Question: I'm sharing image of my task:

I have issue that, when I clicked on Add Button all fields data will display in table below, and I want to add multiple products to this table, also if user wants to remove any product from table then clicked on remove button.
After add products when user clicked on submit then all record send to controller method.
I'm sharing some code which I'm trying to do.
View Code
'''
<div class="row">
<div class="col-md-12">
<div class="tile">
<div>
<h1><i class="fa fa-th-list"></i> Inventory</h1>
<p>Issu Products to Unit</p>
</div>
@Html.Partial("~/Views/Shared/_ErrorMsgPartial.cshtml")
<div class="tile-body">
<span style="color:red; font-weight:bold;">Note: Dont Enter Quantity Morethan Availabale Quantity</span>
@using (Html.BeginForm("IssueProduct", "Inventory", FormMethod.Post, new { @id = "formPost" }))
{
<table class="table table-hover table-bordered">
<thead>
<tr>
<th>Product</th>
<th>Available Qty</th>
<th>Issue Qunatity</th>
<th>Unit</th>
<th>Description</th>
<th>Action</th>
</tr>
</thead>
<tbody>
<tr>
<td>
@Html.DropDownList("productId", null, "Select One", htmlAttributes: new { @class = "form-control", id = "demoSelect" })
@Html.ValidationMessageFor(model => model.productId, "", new { @class = "text-danger" })
</td>
<td id="GetAvlbQty" style="font-weight: bold;color: red;text-align: center;">
@{Html.RenderPartial("GetAvlbQty", Model);}
</td>
<td>
@Html.EditorFor(model => model.invQty, new { htmlAttributes = new { @class = "form-control", id = "invcQty", @PlaceHolder = "Enter Quantity To Issue" } })
@Html.ValidationMessageFor(model => model.productId, "", new { @class = "text-danger" })
</td>
<td>
@Html.DropDownListFor(model => model.invUnit, new List<SelectListItem>
{
new SelectListItem{Text="Unit A",Value="Unit A"},
new SelectListItem{Text="Unit B",Value="Unit B"},
}, "Select Unit", htmlAttributes: new { @class = "form-control", id = "unit" })
@Html.ValidationMessageFor(model => model.invUnit, "", new { @class = "text-danger" })
</td>
<td>
@Html.EditorFor(model => model.invDescription, new { htmlAttributes = new { @class = "form-control", id = "descrip", @PlaceHolder = "Enter Description" } })
@Html.ValidationMessageFor(model => model.invDescription, "", new { @class = "text-danger" })
</td>
<td>
<button type="button" id="btnAdd" class="btn btn-outline-success btn-s classAdd">Add</button>
</td>
</tr>
</tbody>
</table>
<table id="tablePost" class="table table-hover table-bordered">
<thead>
<tr>
<th>Product</th>
<th>Available Qty</th>
<th>Issue Qunatity</th>
<th>Unit</th>
<th>Description</th>
<th>Action</th>
</tr>
</thead>
<tbody></tbody>
</table>
<input type="submit" class="btn btn-outline-success btn-sm" value="Save" />
}
</div>
</div>
</div>
</div>
'''
Here is some jQuery code but it just add product to row. Not remove and also not send into controller. I don't need to send data through HIDDEN FIELDS.
'''
$(document).ready(function () {
$("#btnAdd").on("click", function () {
var demoSelect = $("#demoSelect :selected").text();
var invcAvlbQty = $("#availableQty").val();
var invcQty = $("#invcQty").val();
var unit = $("#unit :selected").val();
var descrip = $("#descrip").val();
$("#tablePost > tbody").append("<tr><td>" +
demoSelect + "</td><td>" + invcAvlbQty + "</td><td>" + invcQty + "</td><td>" + unit + "</td><td>" + descrip + "</td></tr>");
});
});
'''
How can I resolve this?
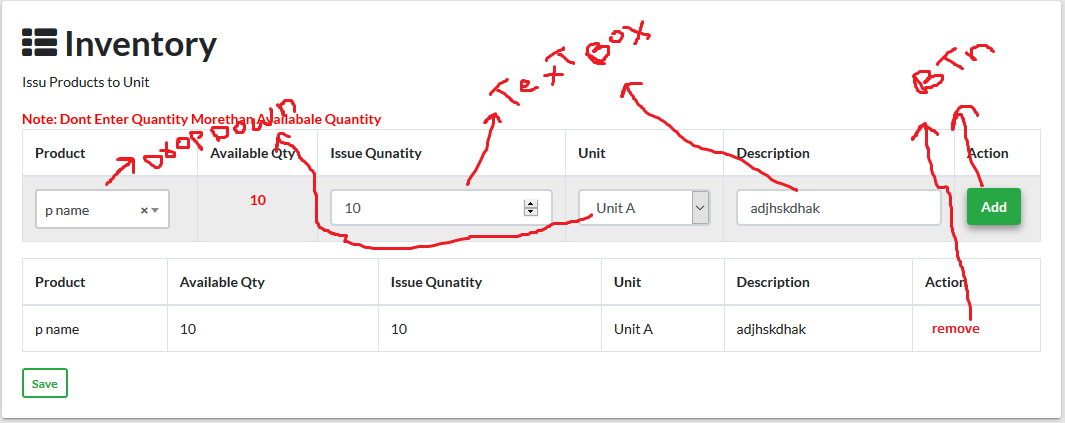
Answer: Create table from you want to add the record in list-
'''
<div>
<table>
<tr>
<td><input type="text" id="txt1"/></td>
<td><input type="submit" id="btnAdd" value="Add"/></td>
</tr>
</table>
</div>
<div>
<table id="tbldata"> </table>
</div>
<div>
<input type="submit" id="btnsubmit" value="Save"/>
</div>
'''
this function is used for add record in list on button add click
'''
$('#btnAdd').click(function(){
if (!localStorage.count) {
localStorage.count = 0;
}
localStorage.count++;
var num = localStorage.count;
var TextVal=$('#txt1').val();
$('#tbldata').append('<tr id=' + num + '><td>'+TextVal+'</td>
<td><a
href="javascript:void(0)"
onclick="Removerow(' + num + ')" >Remove</a></td></tr>')
})
'''
this function is used for remove the row from table in list
'''
function Removerow(id)
{
$("#"+id+"").remove();
}
'''
this function is used for get al the record from list added in table
'''
$('#btnsubmit').click(function(){
GetRecord();
})
function GetRecord()
{
var table = $("#tbldata");
//find all table tr value usnig each loop
table.find('tr').each(function (i, el) {
var $tds = $(this).find('td'),
ItemName = $tds.eq(0).val();
SaveRecord(ItemName);
}
'''
this function is used for save record in db
'''
function SaveRecord(ItemName) {
$.ajax({
type: 'GET',
dataType: 'json',
url: "Controllername/actionname",
data: { _ItemName : ItemName },
success: function (Data) {
localStorage.clear();
},
error: function (XMLHttpRequest, textStatus, errorThrown) {
}
});
}
'''
Hope it will help you.